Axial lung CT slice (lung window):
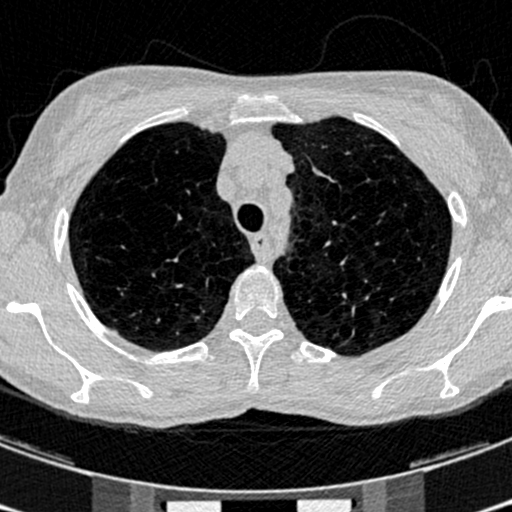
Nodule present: no